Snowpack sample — Buffalo Mountain, Silverthorne, Colorado, USA (1/25/25, 10:11 AM MST)
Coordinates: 39.6222, -106.1139
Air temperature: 22 °F
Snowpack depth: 110 cm
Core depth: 20 cm
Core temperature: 48.2 °F
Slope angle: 12°, slope face: 102°
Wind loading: high
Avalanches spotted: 0
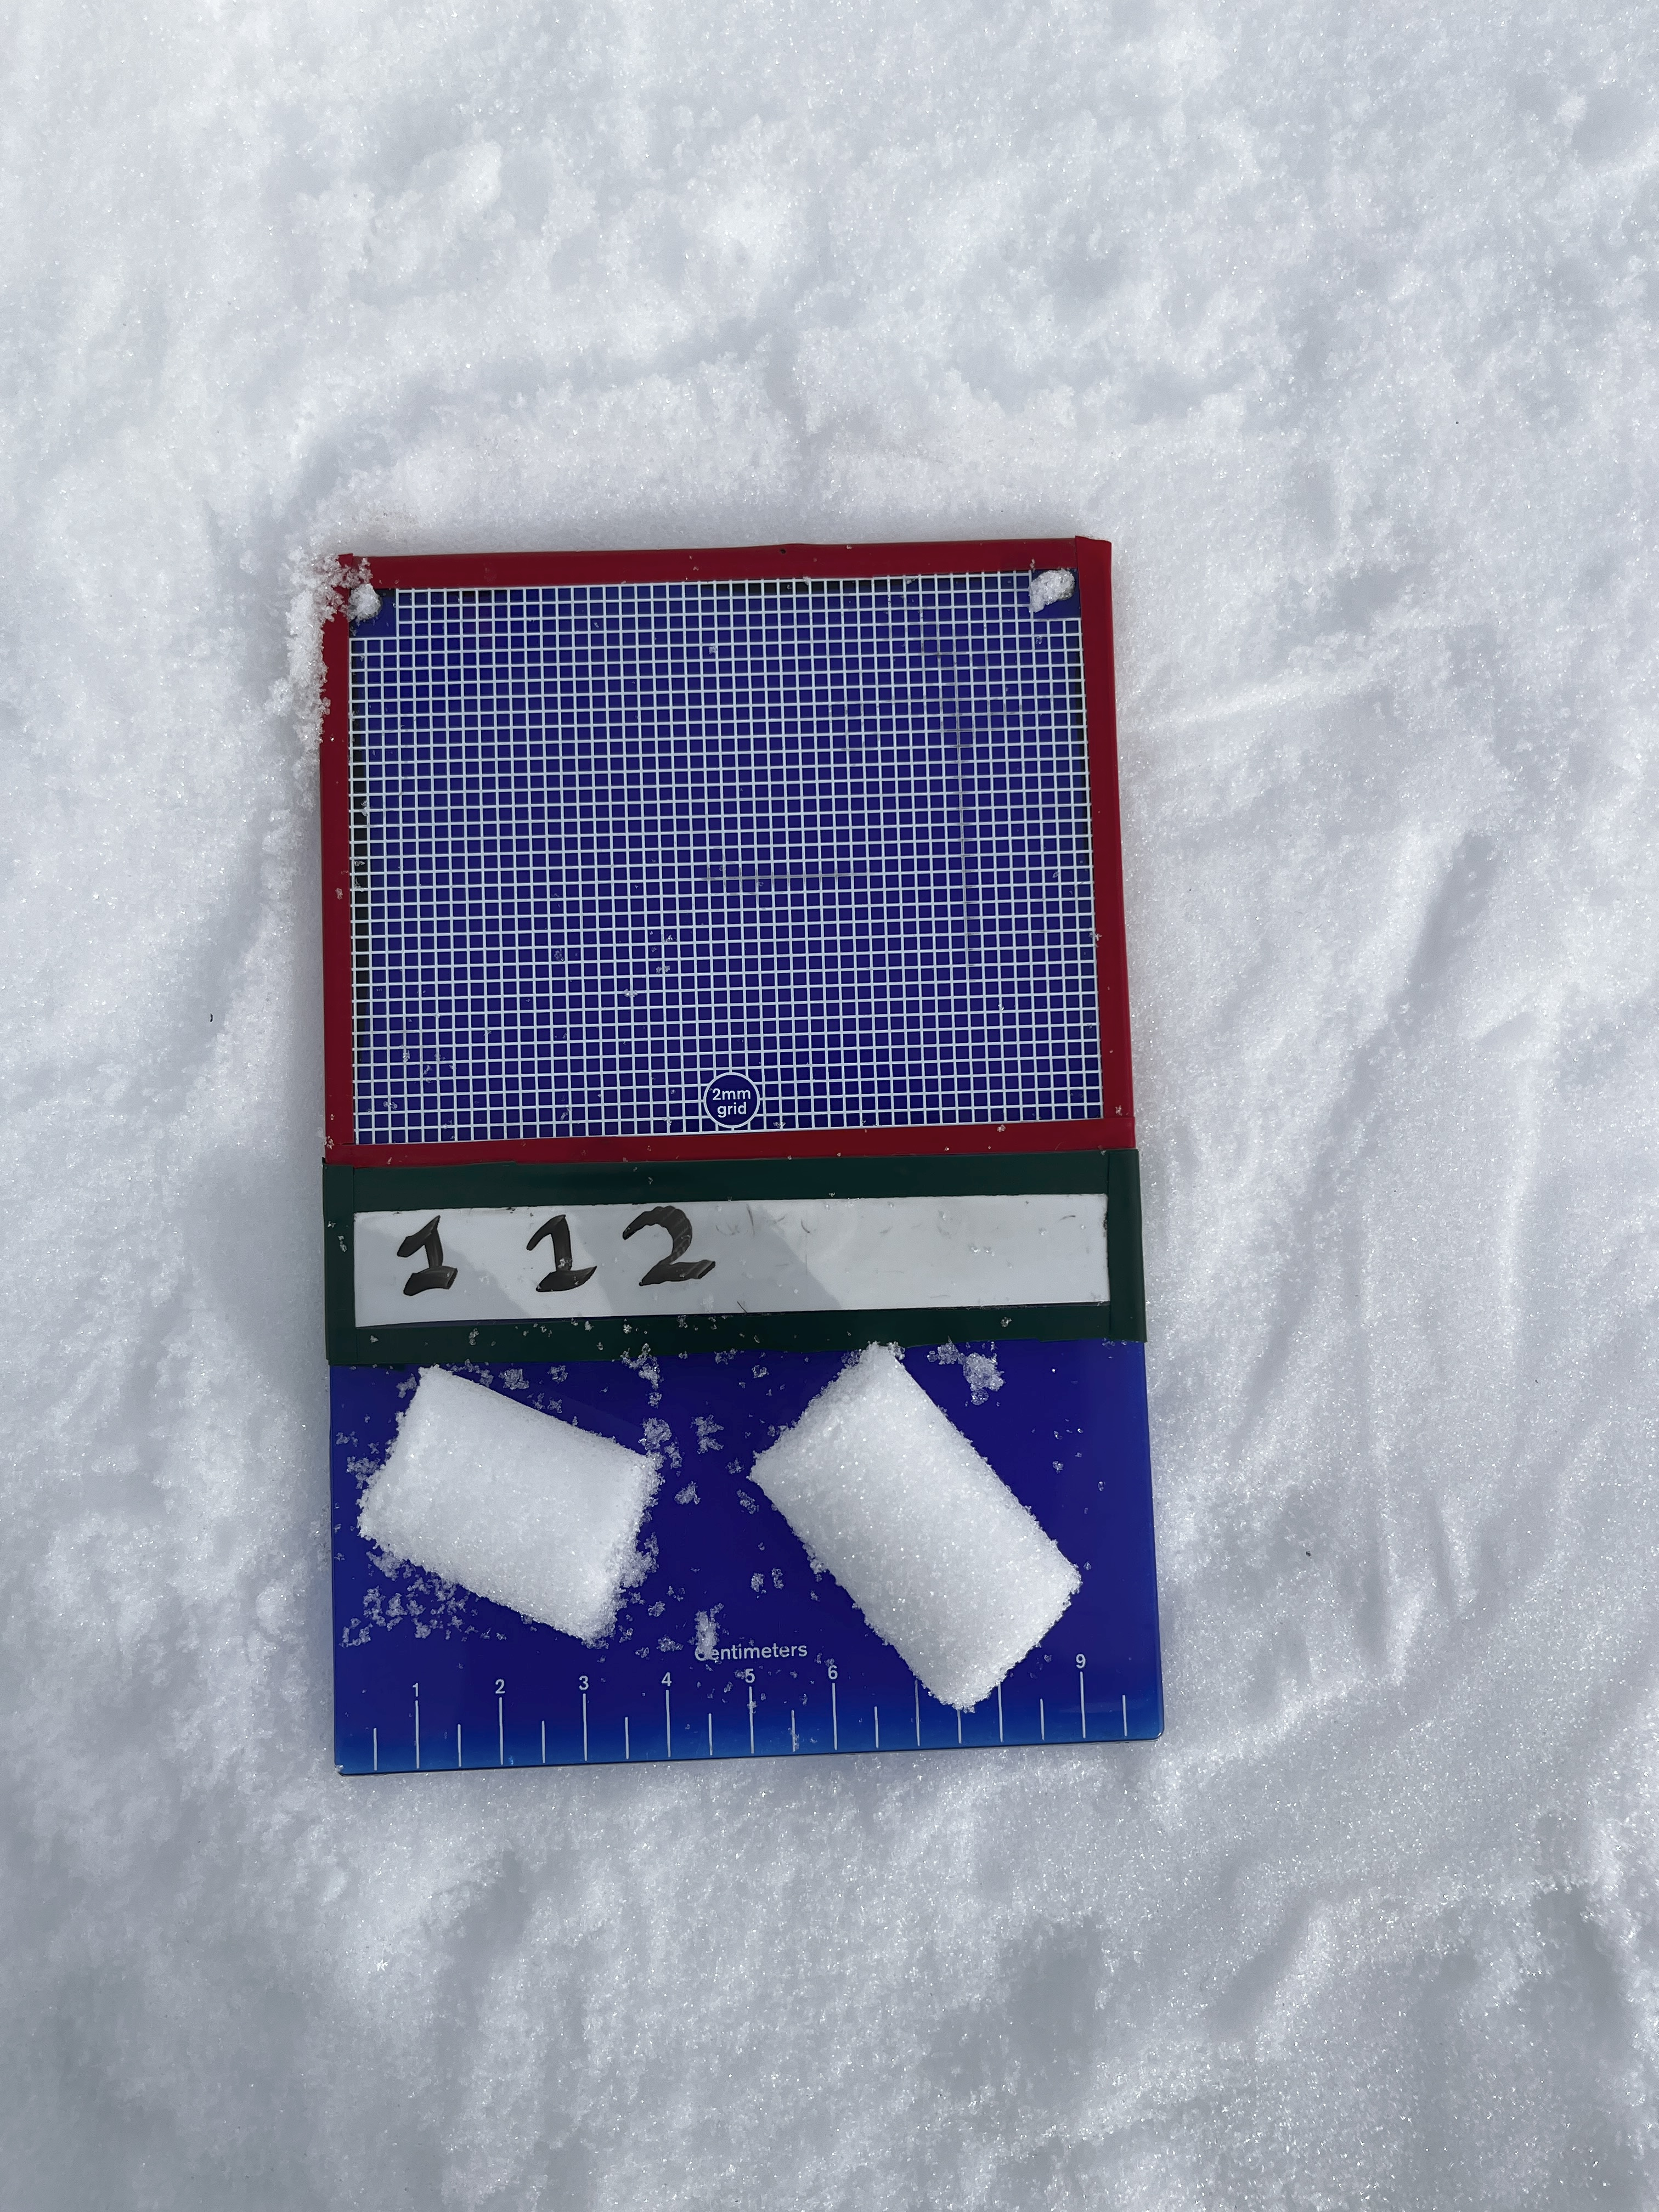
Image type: crystal_card
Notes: No avalanches nearby, collected on the outskirts of a fire break 15 meters from the treeline, on way to Buffalo and Red Mountain